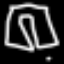
Label: pants